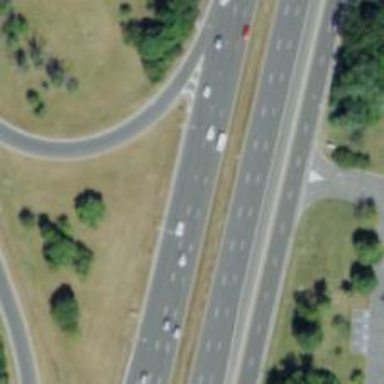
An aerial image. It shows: Junction.